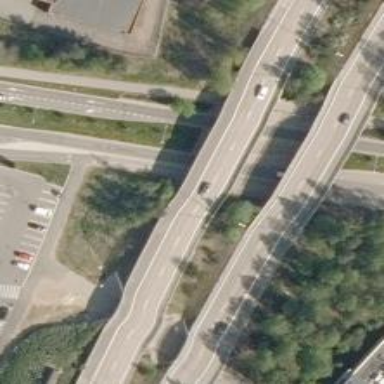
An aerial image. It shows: Motorway bridge with asphalt surface.